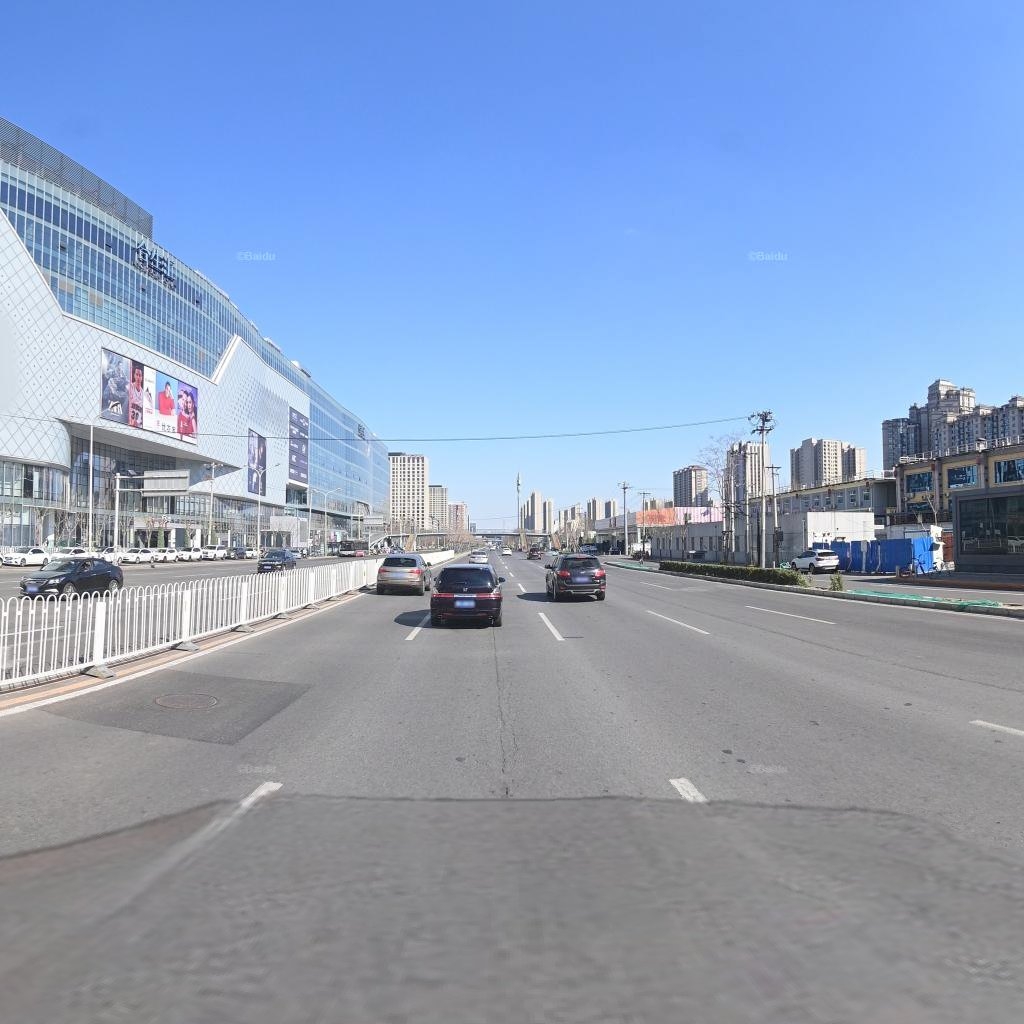
Region: Chaoyang
Road damage annotations: longitudinal crack, longitudinal crack, manhole cover